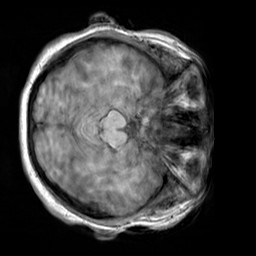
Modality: T1w
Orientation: axial
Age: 20
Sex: female
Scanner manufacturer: siemens
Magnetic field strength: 3 T
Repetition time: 2.3 s
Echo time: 0.00303 s